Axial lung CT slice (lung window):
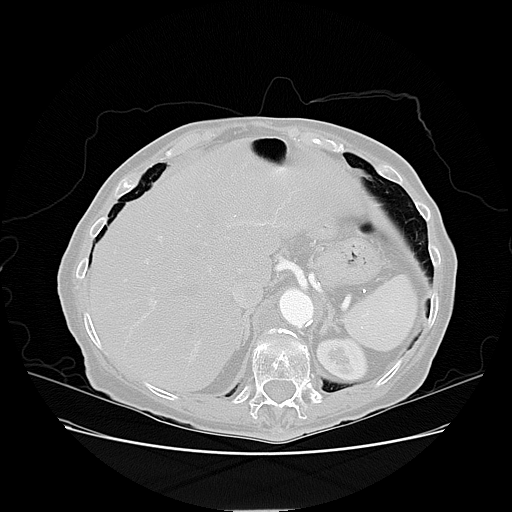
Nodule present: no